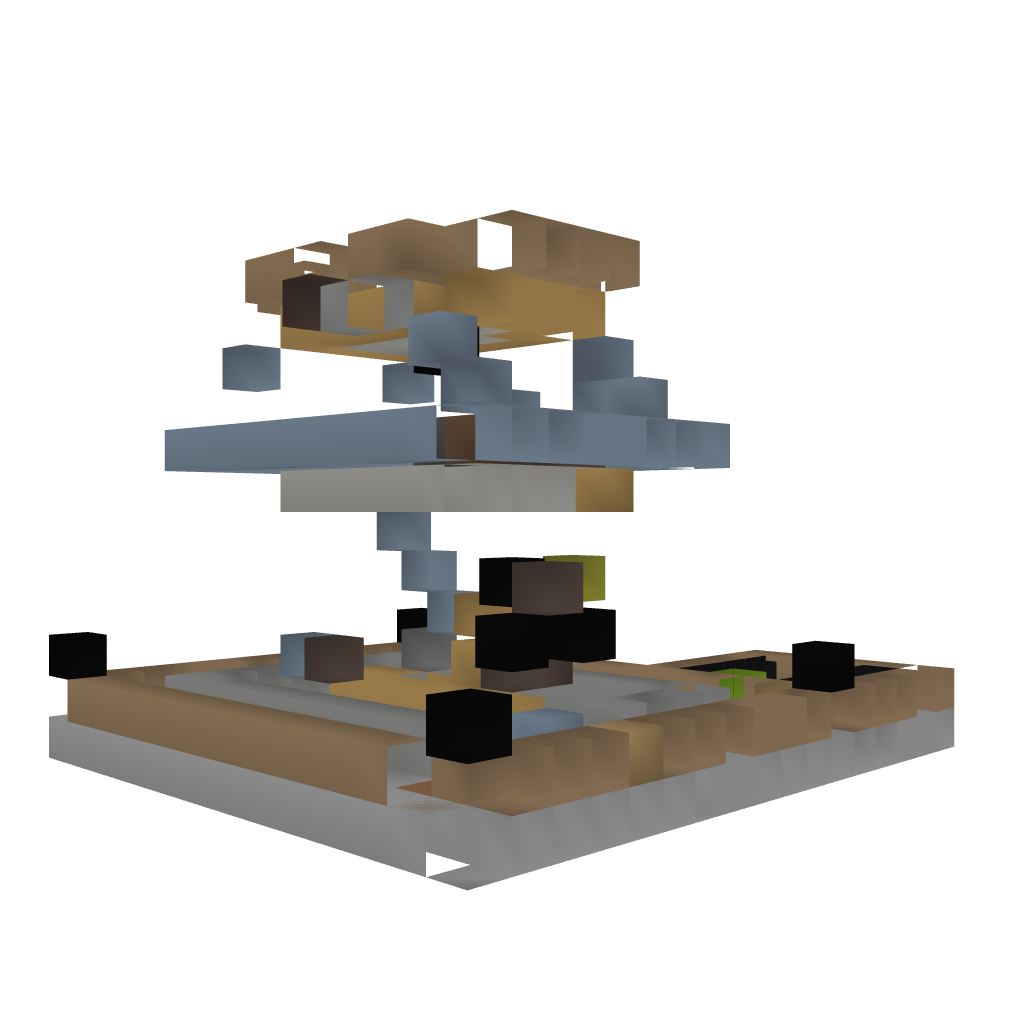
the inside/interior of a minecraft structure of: Basic house n°1